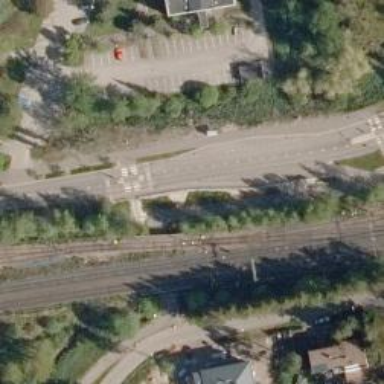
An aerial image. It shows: Railway signal.